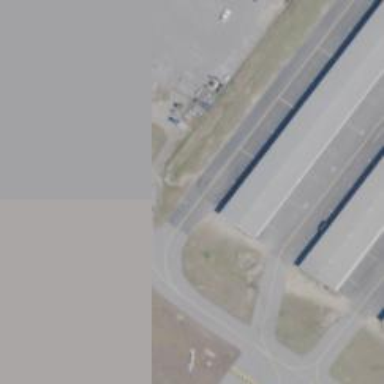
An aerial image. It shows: Image of taxiway at airport.